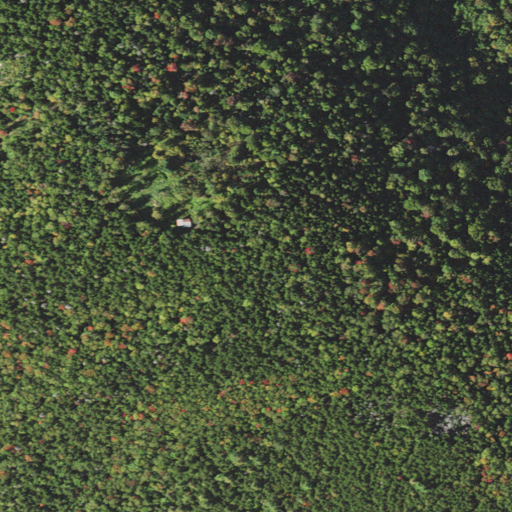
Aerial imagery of mountain in New Hampshire named Green Mountain containing mixed forest, evergreen forest, deciduous forest, and open development